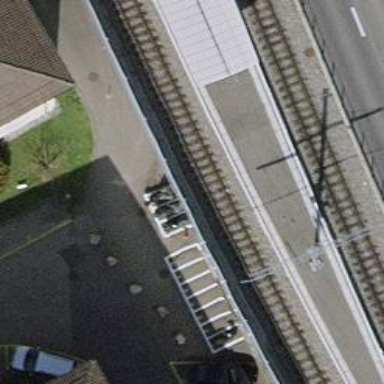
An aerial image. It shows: Narrow-gauge railway with 1 track. The tracks are electrified with contact line.